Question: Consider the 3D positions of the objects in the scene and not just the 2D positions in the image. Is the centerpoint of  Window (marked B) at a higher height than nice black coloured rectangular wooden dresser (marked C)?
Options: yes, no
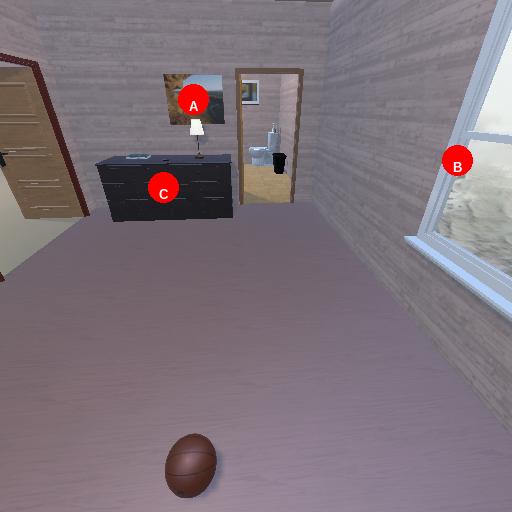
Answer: yes